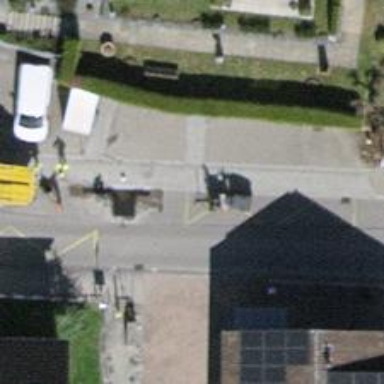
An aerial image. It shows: Bus stop with platform for public transport.